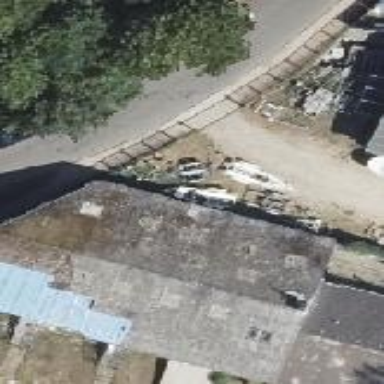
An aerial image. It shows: Boathouse building.